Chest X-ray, PA view. Patient: 61 years old, sex M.
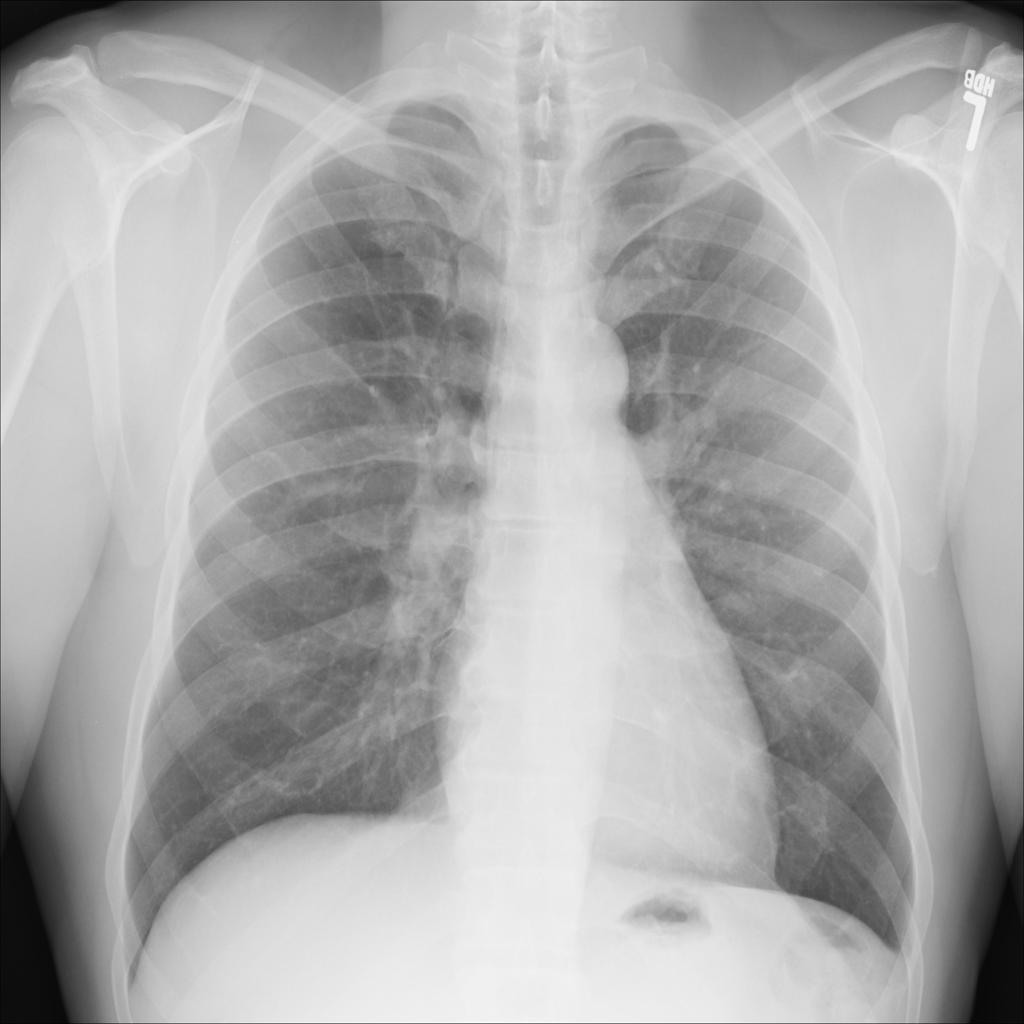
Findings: No Finding